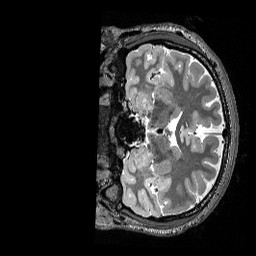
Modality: T2w
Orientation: coronal
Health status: healthy
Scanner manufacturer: siemens
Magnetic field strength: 3 T
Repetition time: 3.2 s
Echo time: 0.565 s